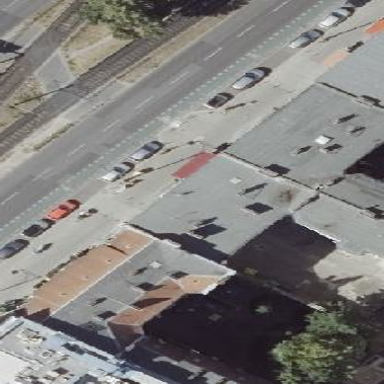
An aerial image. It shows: Grey apartment building with red gambrel roof made of roof tiles.